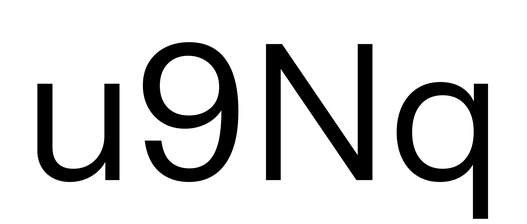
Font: InstrumentSans_Regular